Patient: sex M, age 34
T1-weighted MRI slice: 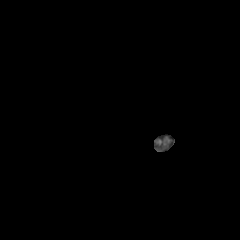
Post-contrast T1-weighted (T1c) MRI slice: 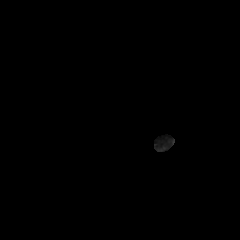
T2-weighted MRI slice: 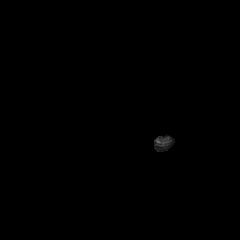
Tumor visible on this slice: no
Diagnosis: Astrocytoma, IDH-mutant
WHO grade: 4